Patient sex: M
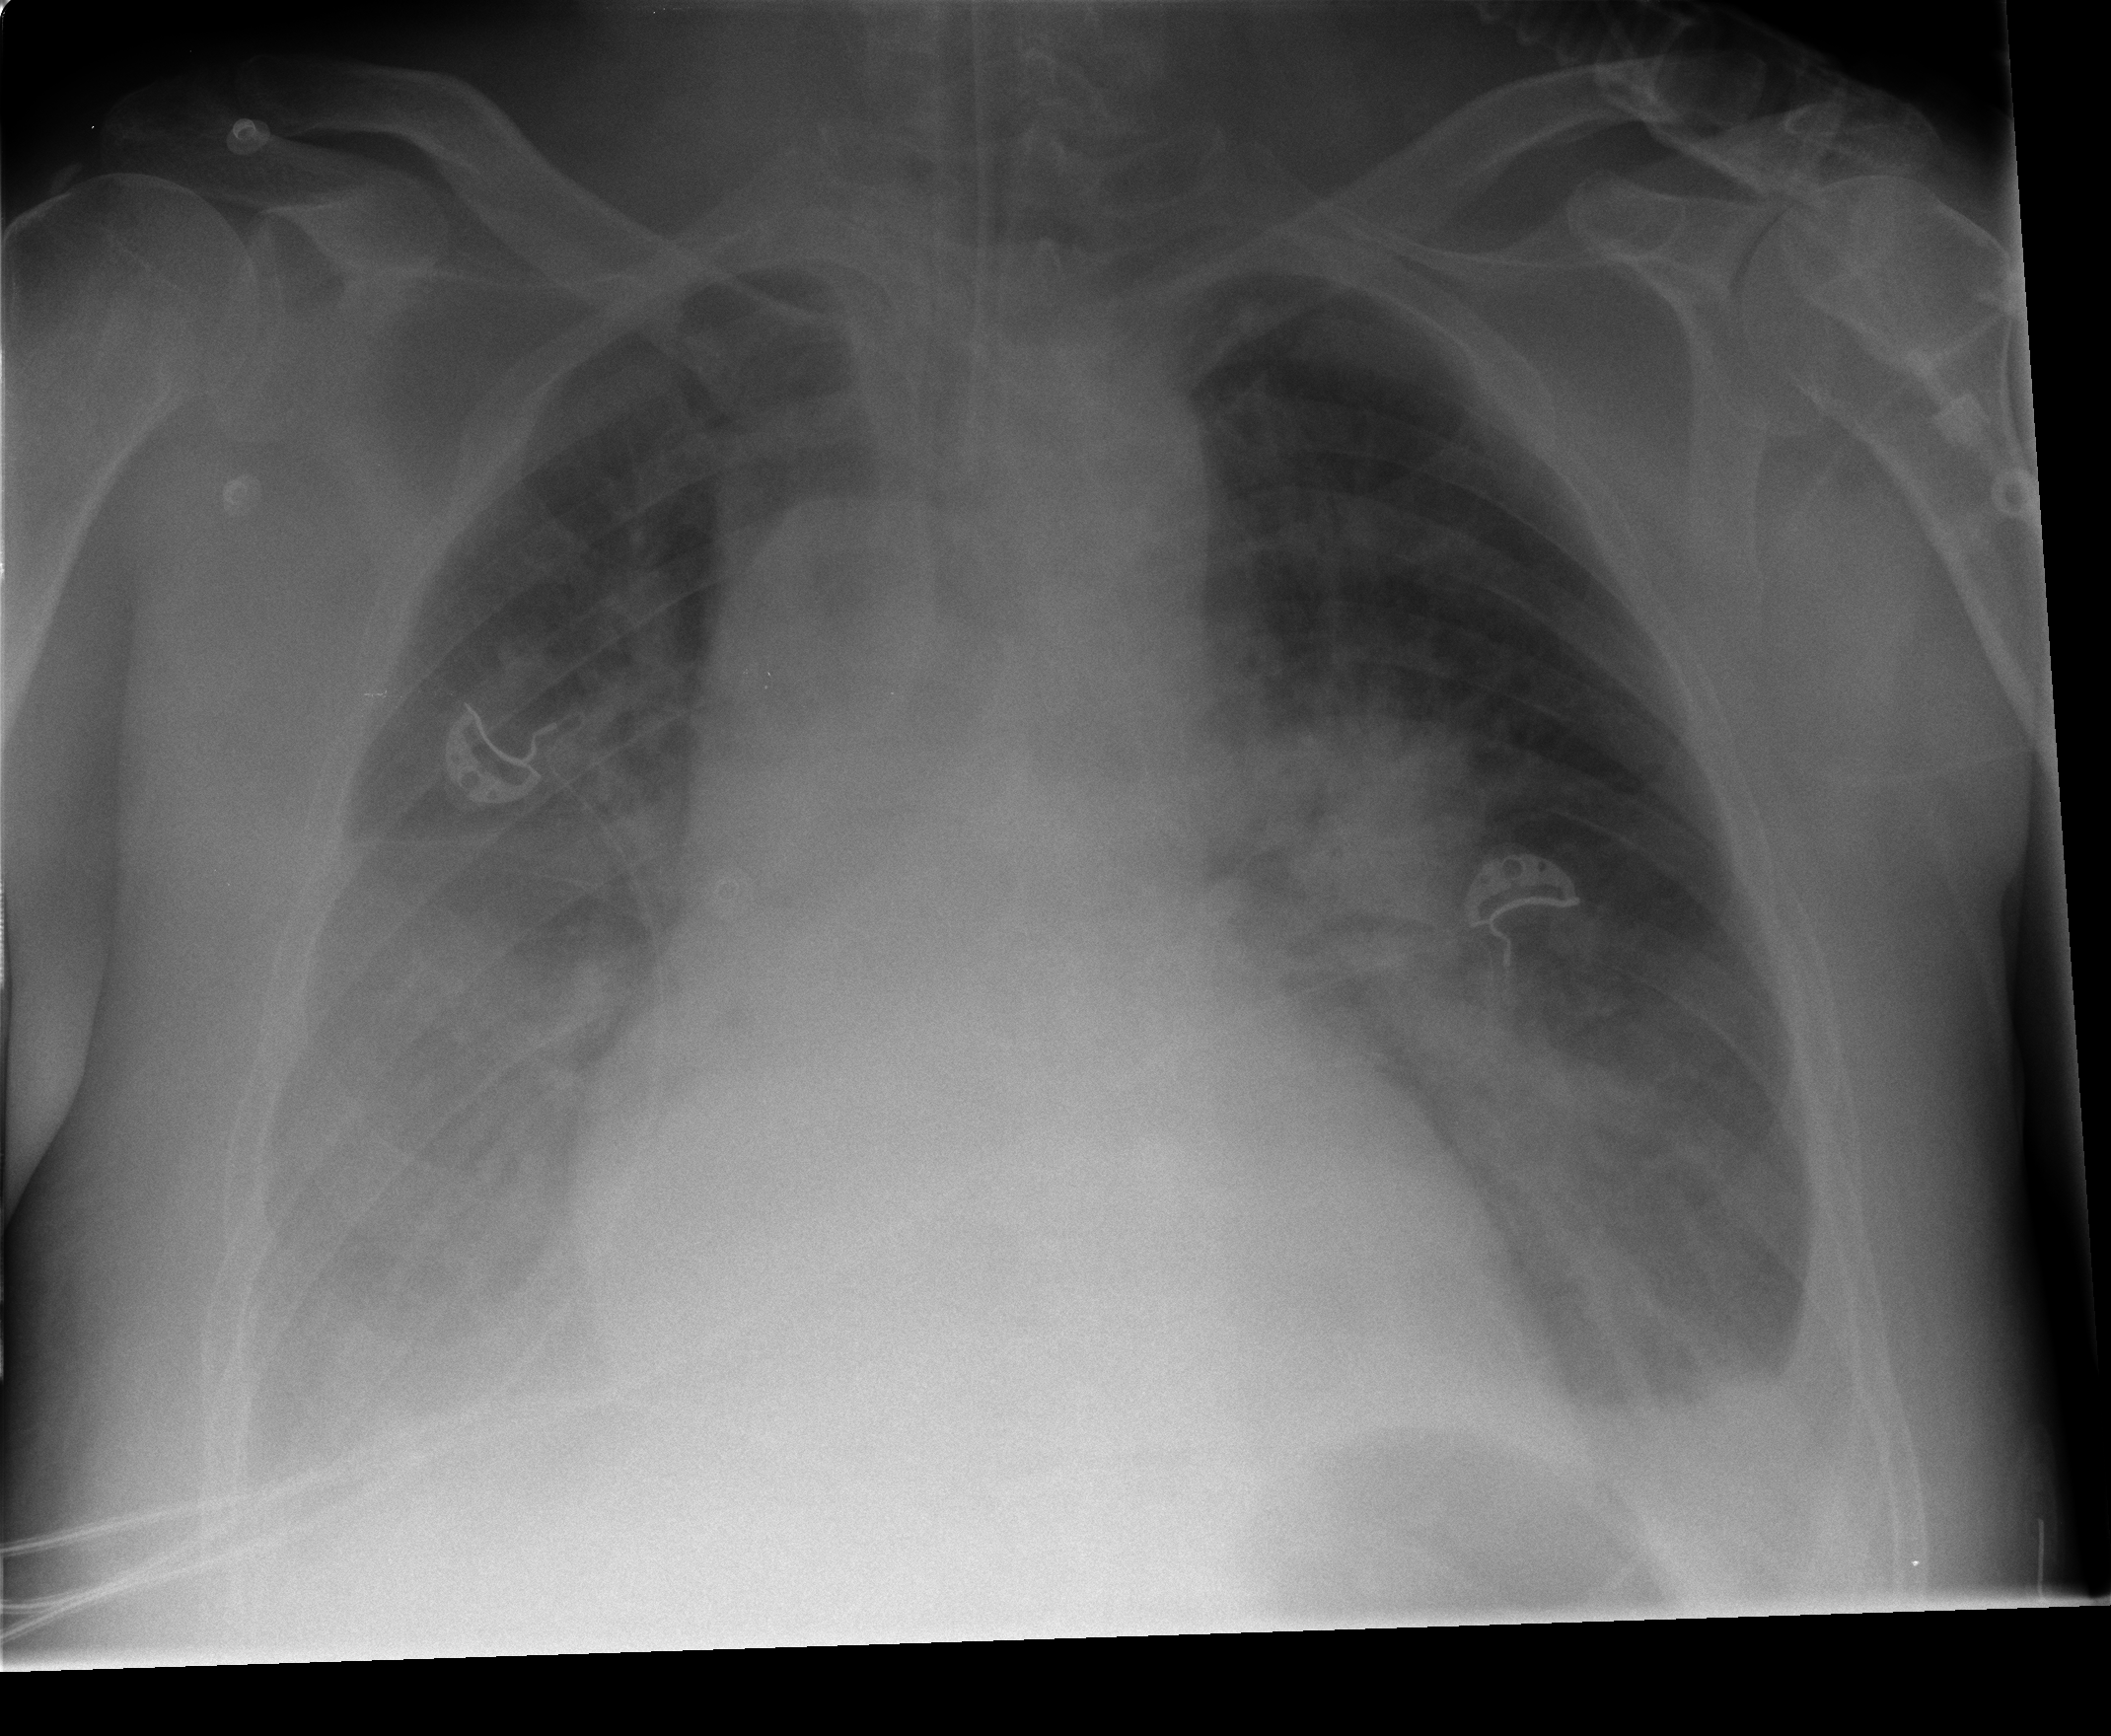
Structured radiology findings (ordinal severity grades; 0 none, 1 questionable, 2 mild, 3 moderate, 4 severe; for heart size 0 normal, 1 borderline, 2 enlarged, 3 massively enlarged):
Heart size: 2
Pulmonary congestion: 0
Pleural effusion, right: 2
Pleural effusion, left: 2
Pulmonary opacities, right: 2
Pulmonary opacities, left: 2
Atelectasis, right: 2
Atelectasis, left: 2